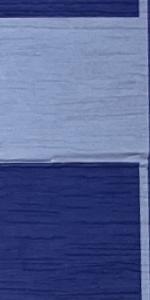
Label: Empty